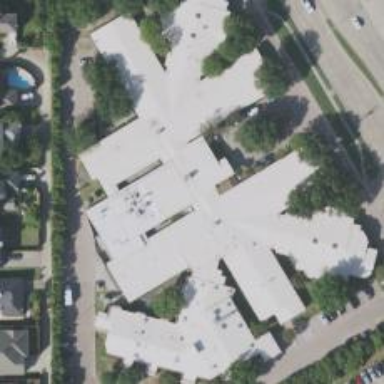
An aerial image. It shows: Healthcare facility identified as hospital.